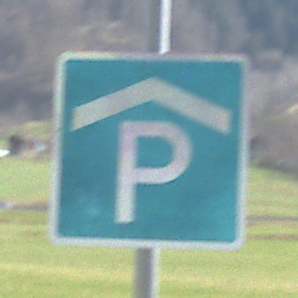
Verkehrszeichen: Parkhaus
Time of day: MorningAfternoon
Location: Outdoor (Nature)
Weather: PartlyCloudy
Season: NotSpecified
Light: Natural